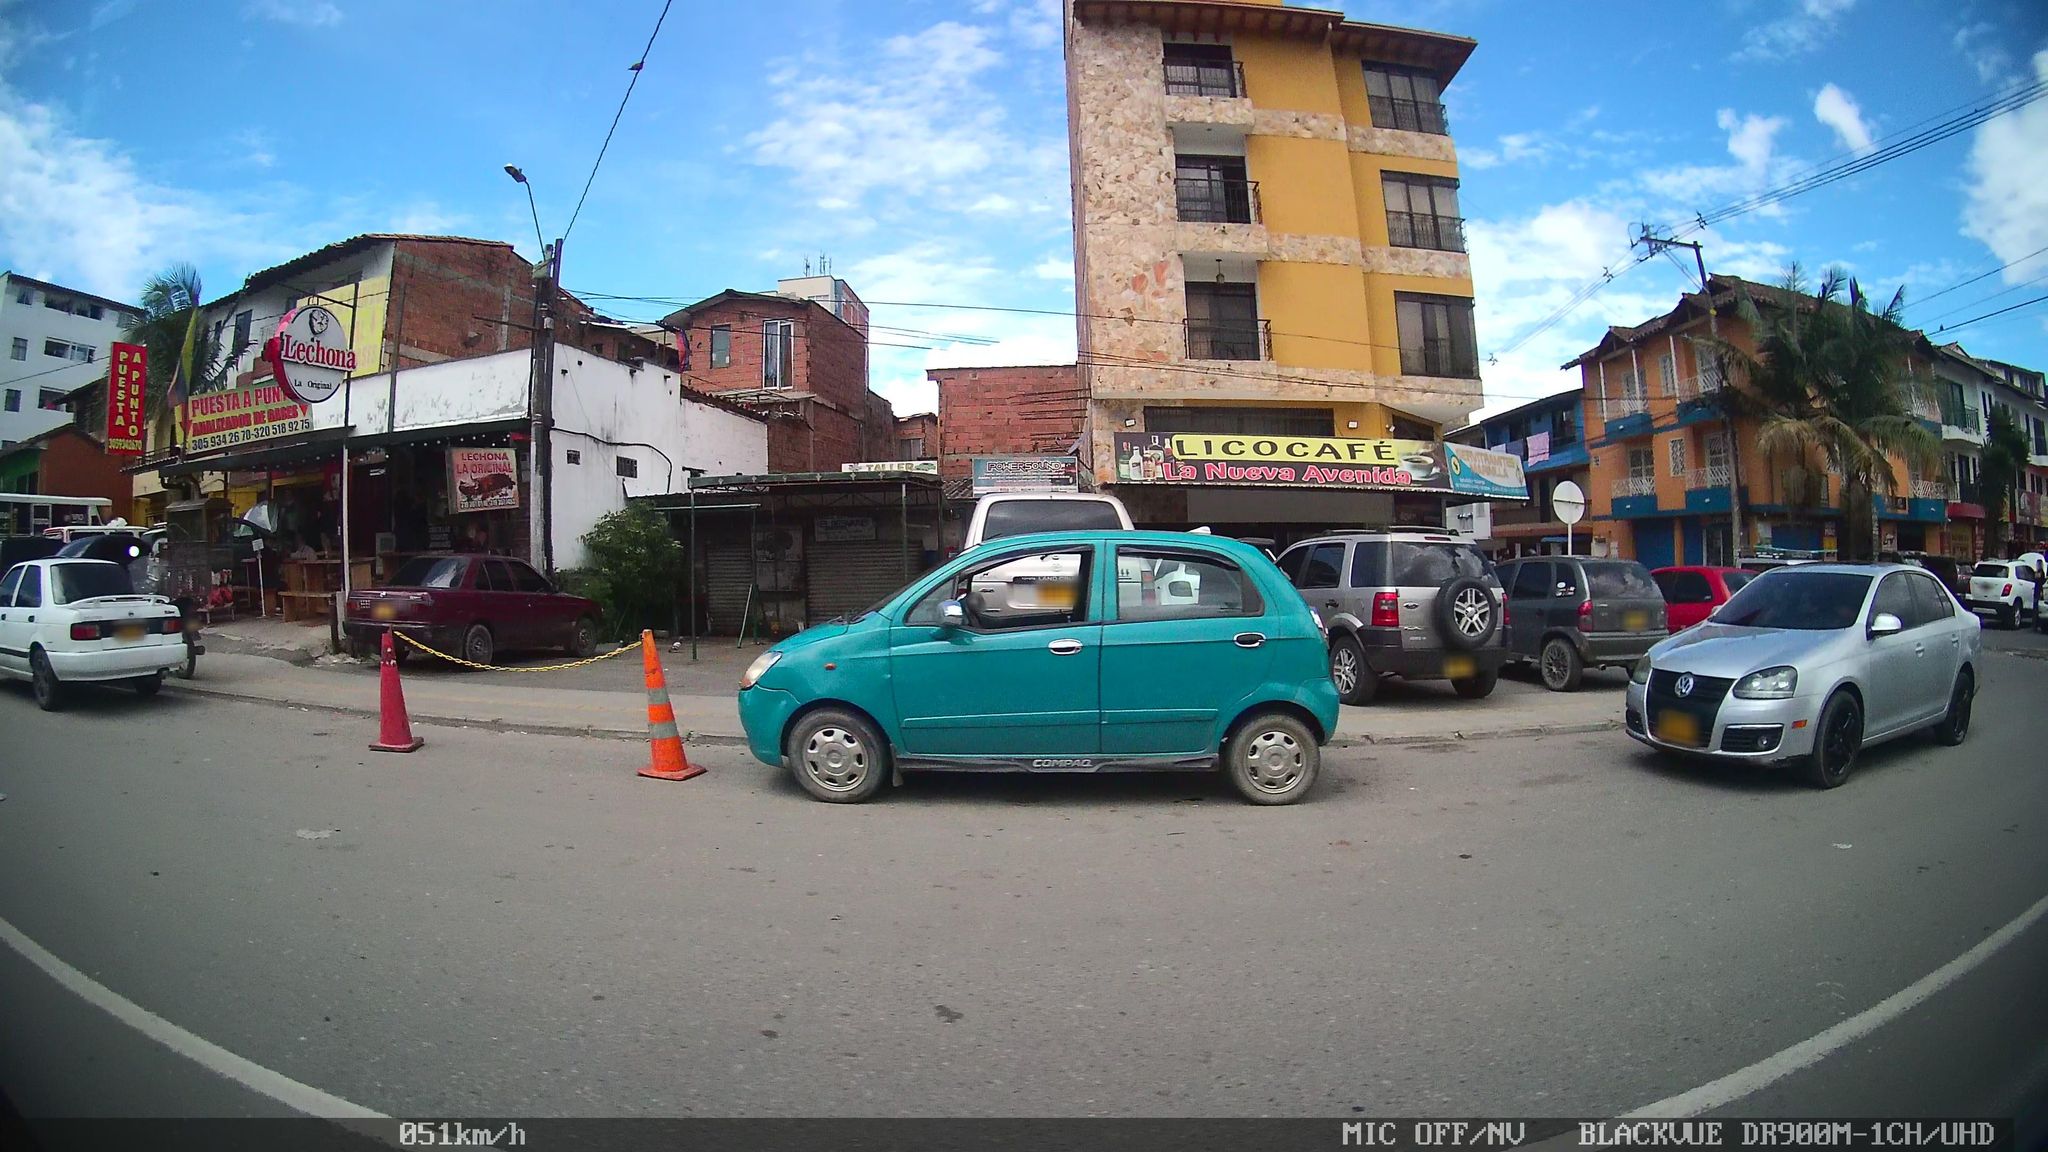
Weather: clear
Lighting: day
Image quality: good
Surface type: driving surface
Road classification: trunk
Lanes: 2
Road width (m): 10.0
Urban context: dense urban cluster
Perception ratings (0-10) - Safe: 2.68, Lively: 8.8, Beautiful: 1.34, Boring: 0.97, Depressing: 6.81, Wealthy: 2.28